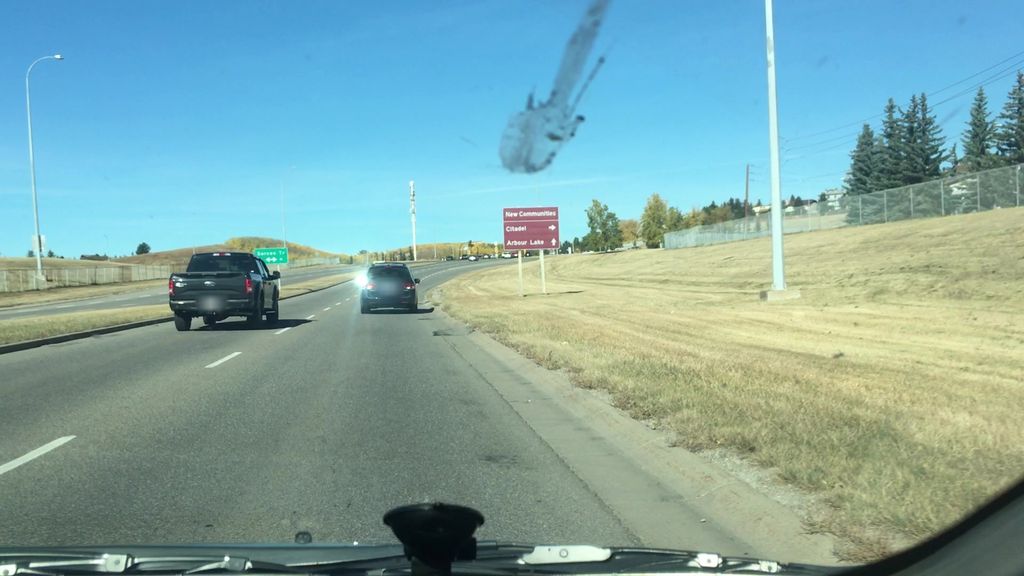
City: calgary